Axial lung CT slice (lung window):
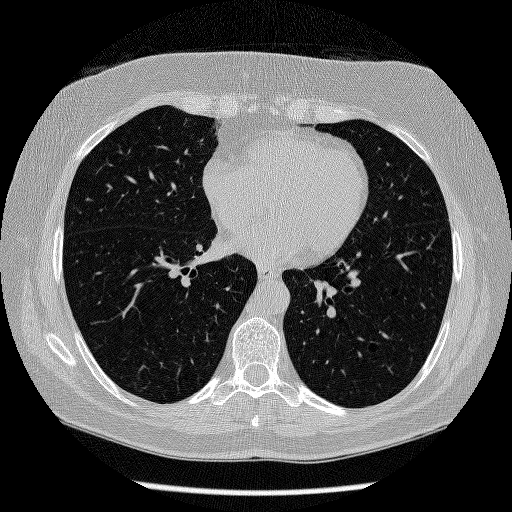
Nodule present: no